Question: I am trying to use the Python 'lxml' library to parse a web page. In the Developer view of Firefox the page's tree is clearly shown as:

However, when I run this query in Python:
'''
>>> spellTree.xpath('//span[@id="ctl00_MainContent_DetailedOutput"]/child::node()')
[<Element h1 at 0x445a4b0>]'
'''
It sees only the 'h1' element as a child of the 'span', not the other 'spans' or indeed any of the other nodes after the 'h1', even though the tree clearly shows that they are children.
It does identify that the other spans are present in the document:
'''
>>> spellTree.xpath('//span[@class="trait"]//child::node()')
[<Element a at 0x445a570>, 'Acid', <Element a at 0x445a5a0>, 'Attack', <Element a at 0x445a600>, 'Cantrip', <Element a at 0x445a5d0>, 'Evocation']
'''
But it does not register that they are children of the 'DetailedOutput' span. Is my XPath wrong, or is this a bug or exception?
Edit: Python 3.7.3, lxml 4.5.1.
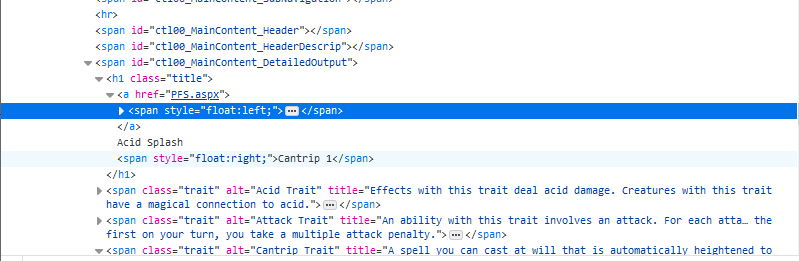
Answer: It's probably malformed html.
It looks like '//span[@id="ctl00_MainContent_DetailedOutput"]' is not a child of '//span[@class="trait"]'; instead, they appear like siblings. That's why '//span[@id="ctl00_MainContent_DetailedOutput"]//child::node()' shows only 4 child nodes.
This is probably the reason: there seems to be a stray '</span>' inside the 'span[@id="ctl00_MainContent_DetailedOutput"]' tag; that's what probably causes the html parser to think that 'span[@id="ctl00_MainContent_DetailedOutput"]' is closed, resulting in the treatment of the next span ('//span[@id="ctl00_MainContent_DetailedOutput"]') as its sibling instead of its child.